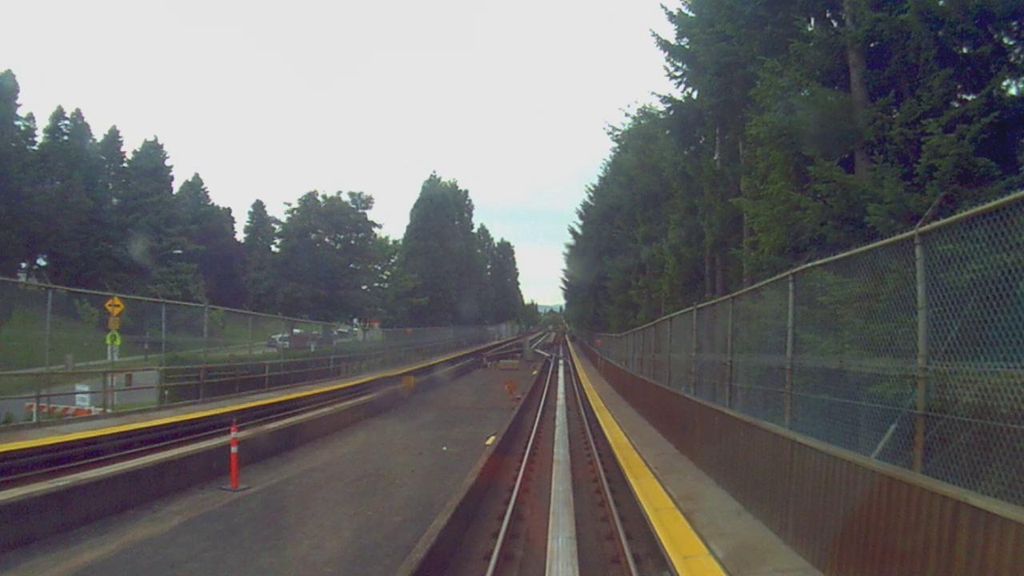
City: vancouver